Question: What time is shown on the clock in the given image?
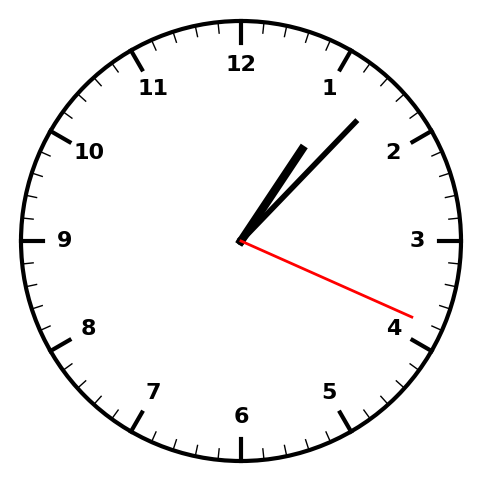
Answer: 01:07:19